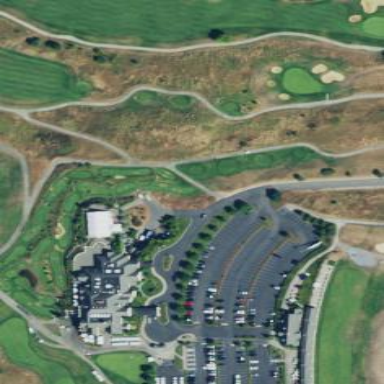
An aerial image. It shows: Miniature golf course.